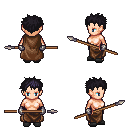
a pixel art fantasy rpg character, female body template, human, light skin, brown cape, robe skirt, raven bedhead hairstyle, metal gloves, gray slippers, spear, four views (front, back, left, right), 2x2 character sprite sheet, small pixel art, hard edges, no anti-aliasing